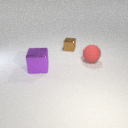
large red rubber sphere in front of small brown metal cube